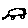
Label: car